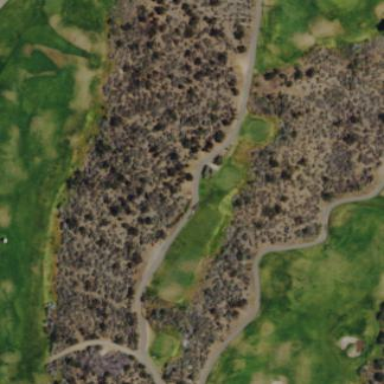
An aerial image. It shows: Area of rough grass used for golf.